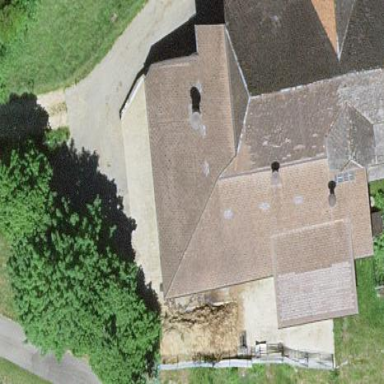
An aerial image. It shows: Farm building.